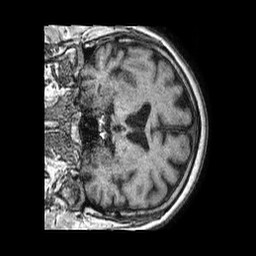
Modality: T1w
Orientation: coronal
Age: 66
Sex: male
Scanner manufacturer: philips
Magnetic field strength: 1.5 T
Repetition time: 0.007601 s
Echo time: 0.003464 s